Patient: sex M, age 42
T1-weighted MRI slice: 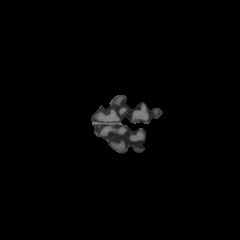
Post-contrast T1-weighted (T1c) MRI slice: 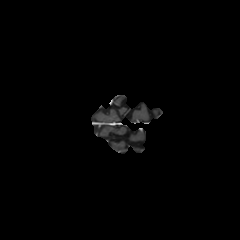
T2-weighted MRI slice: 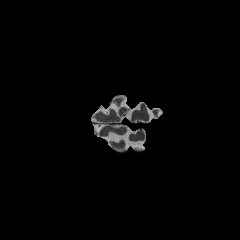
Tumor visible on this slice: no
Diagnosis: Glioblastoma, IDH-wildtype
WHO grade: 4